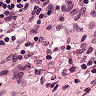
Metastatic tissue present: no